Field crop: tomato
Growth stage: 1
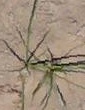
Species: cyperus